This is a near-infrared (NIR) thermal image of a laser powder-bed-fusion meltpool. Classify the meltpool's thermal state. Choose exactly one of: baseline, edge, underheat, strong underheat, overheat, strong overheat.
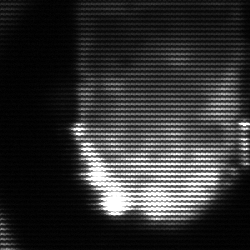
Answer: baseline